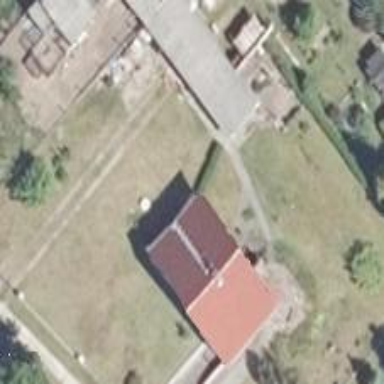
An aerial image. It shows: Terrace building.